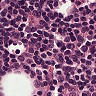
Metastatic tissue present: no